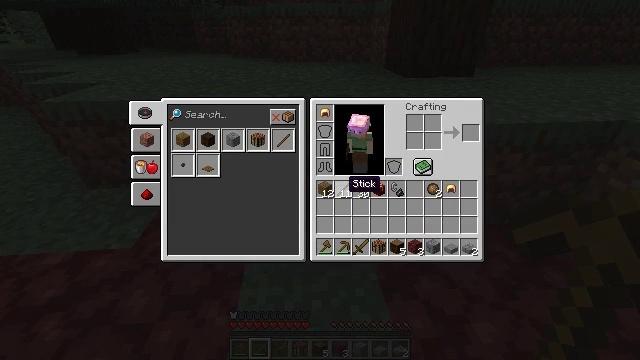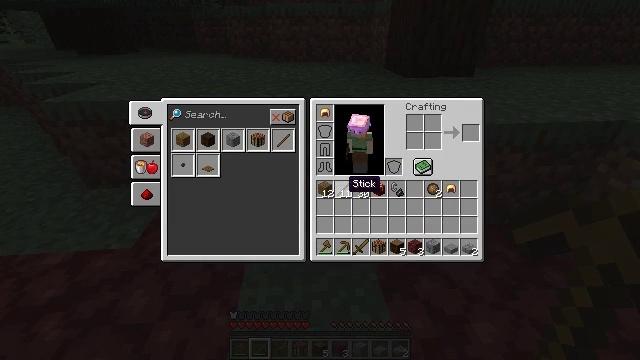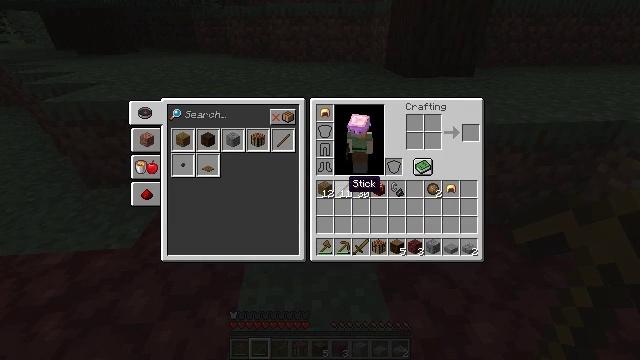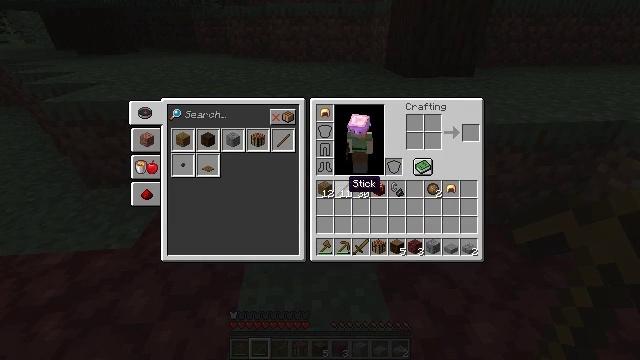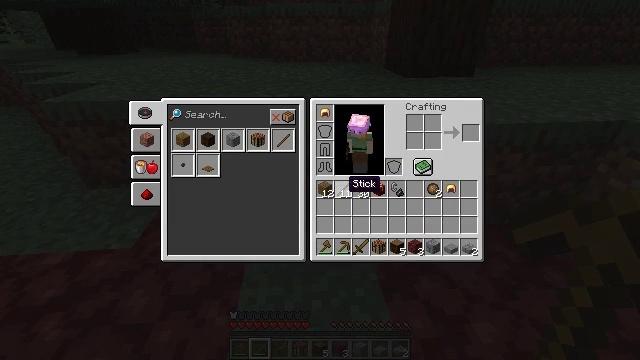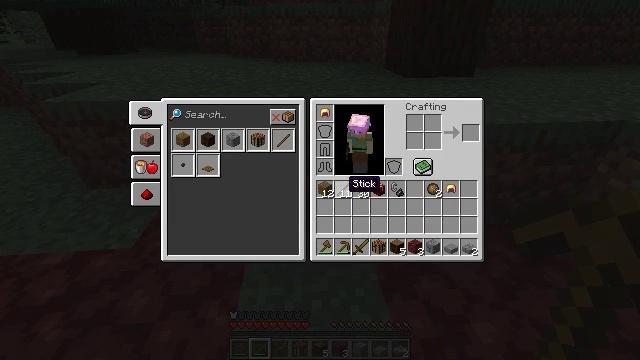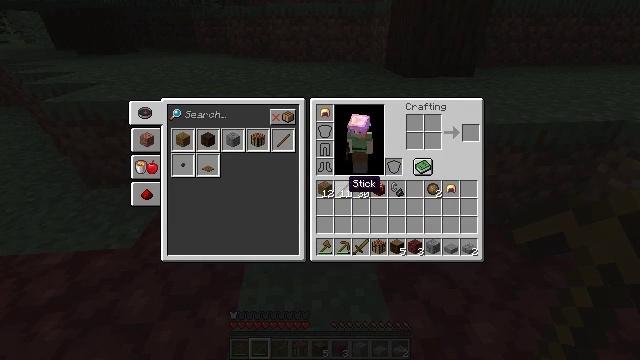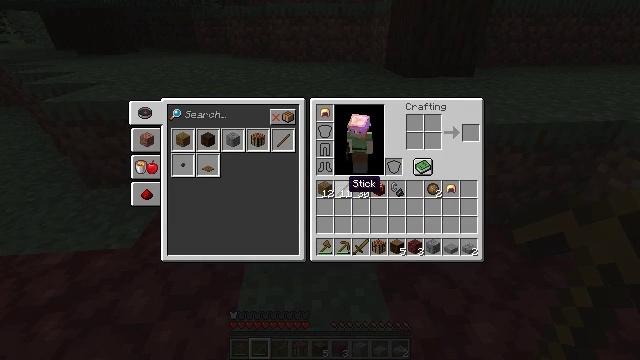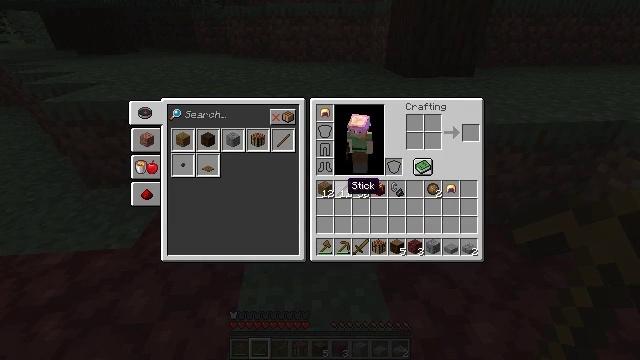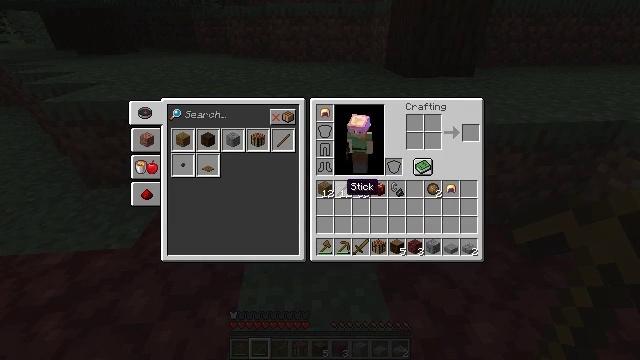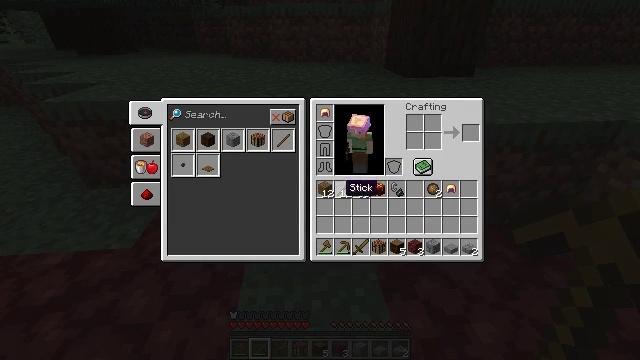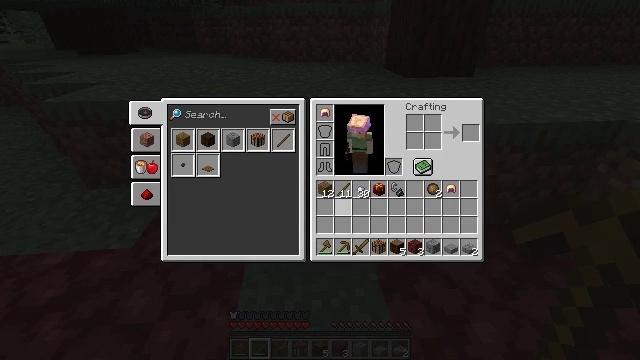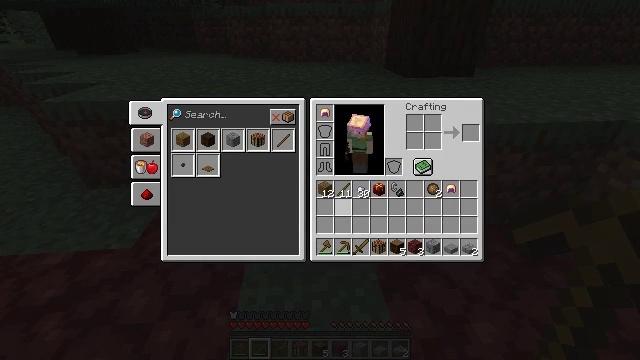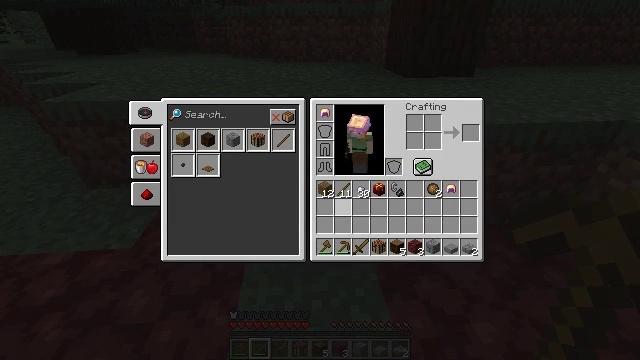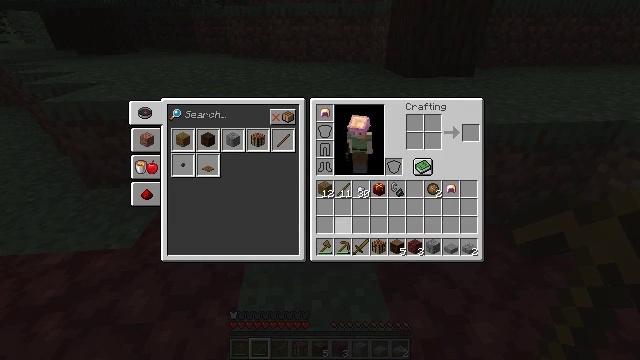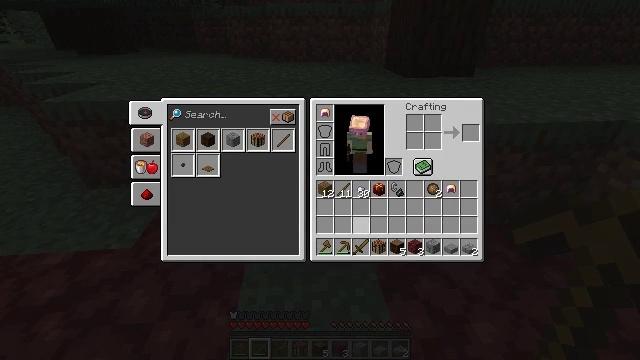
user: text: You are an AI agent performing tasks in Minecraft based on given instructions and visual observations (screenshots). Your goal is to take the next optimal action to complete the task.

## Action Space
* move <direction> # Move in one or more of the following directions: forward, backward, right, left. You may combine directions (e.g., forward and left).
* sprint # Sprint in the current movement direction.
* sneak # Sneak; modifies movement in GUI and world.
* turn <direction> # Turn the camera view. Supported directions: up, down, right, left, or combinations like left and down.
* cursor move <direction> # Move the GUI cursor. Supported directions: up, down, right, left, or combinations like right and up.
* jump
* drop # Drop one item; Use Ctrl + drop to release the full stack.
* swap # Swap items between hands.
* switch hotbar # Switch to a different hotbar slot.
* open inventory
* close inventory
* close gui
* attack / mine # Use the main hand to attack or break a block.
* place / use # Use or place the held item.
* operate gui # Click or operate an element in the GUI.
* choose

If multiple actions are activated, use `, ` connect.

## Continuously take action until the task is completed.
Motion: motion action
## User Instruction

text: Break the stone slab in a structure.
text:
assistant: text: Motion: no_op
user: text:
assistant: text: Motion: no_op
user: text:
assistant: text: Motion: no_op
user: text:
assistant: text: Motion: no_op
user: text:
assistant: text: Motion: no_op
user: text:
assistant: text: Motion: no_op
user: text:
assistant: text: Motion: no_op
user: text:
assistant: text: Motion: no_op
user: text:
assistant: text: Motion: no_op
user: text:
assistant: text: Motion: no_op
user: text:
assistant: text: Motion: no_op
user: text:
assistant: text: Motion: cursor move down
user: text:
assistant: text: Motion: cursor move down
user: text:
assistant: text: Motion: cursor move right and down
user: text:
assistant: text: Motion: no_op
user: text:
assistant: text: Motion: cursor move right
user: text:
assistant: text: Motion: cursor move right
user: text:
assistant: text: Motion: no_op
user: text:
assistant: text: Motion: cursor move right and up
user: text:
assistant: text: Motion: no_op
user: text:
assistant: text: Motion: no_op
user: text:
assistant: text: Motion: no_op
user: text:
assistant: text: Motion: no_op
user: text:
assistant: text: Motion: no_op
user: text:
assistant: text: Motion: no_op
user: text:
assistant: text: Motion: cursor move left
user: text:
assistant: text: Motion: cursor move left
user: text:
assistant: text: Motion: no_op
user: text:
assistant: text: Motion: no_op
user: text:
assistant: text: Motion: no_op